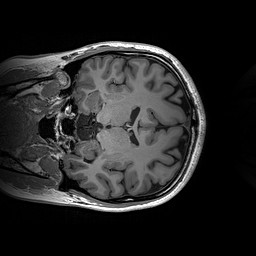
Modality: T1w
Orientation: coronal
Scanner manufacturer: siemens
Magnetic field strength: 3 T
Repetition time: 2.2 s
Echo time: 0.00244 s